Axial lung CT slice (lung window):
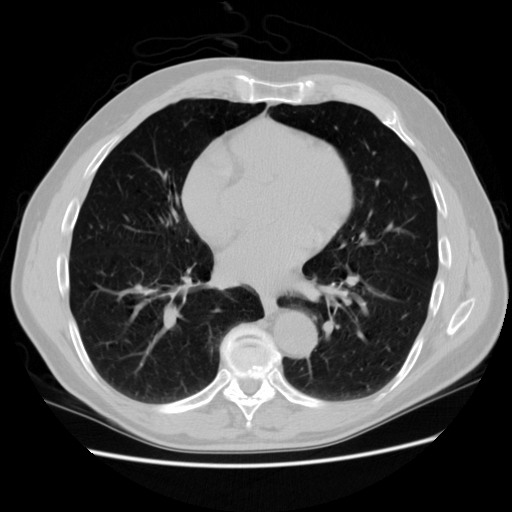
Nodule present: no